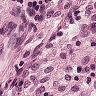
Metastatic tissue present: no